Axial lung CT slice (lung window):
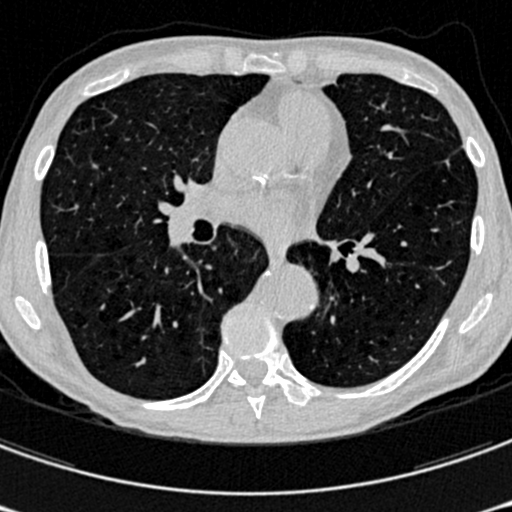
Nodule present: no